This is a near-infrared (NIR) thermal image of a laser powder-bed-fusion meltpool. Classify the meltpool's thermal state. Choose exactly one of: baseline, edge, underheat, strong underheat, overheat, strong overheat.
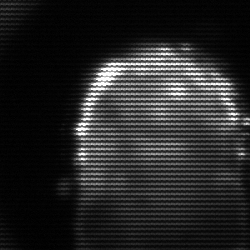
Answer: baseline